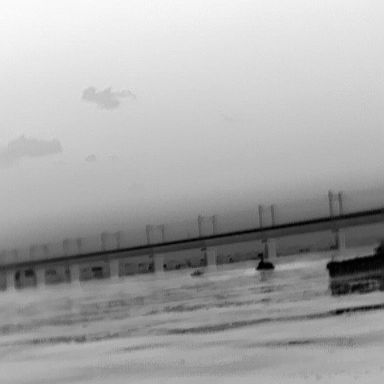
There is a canoe in the infrared image.